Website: macys
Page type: billing-address
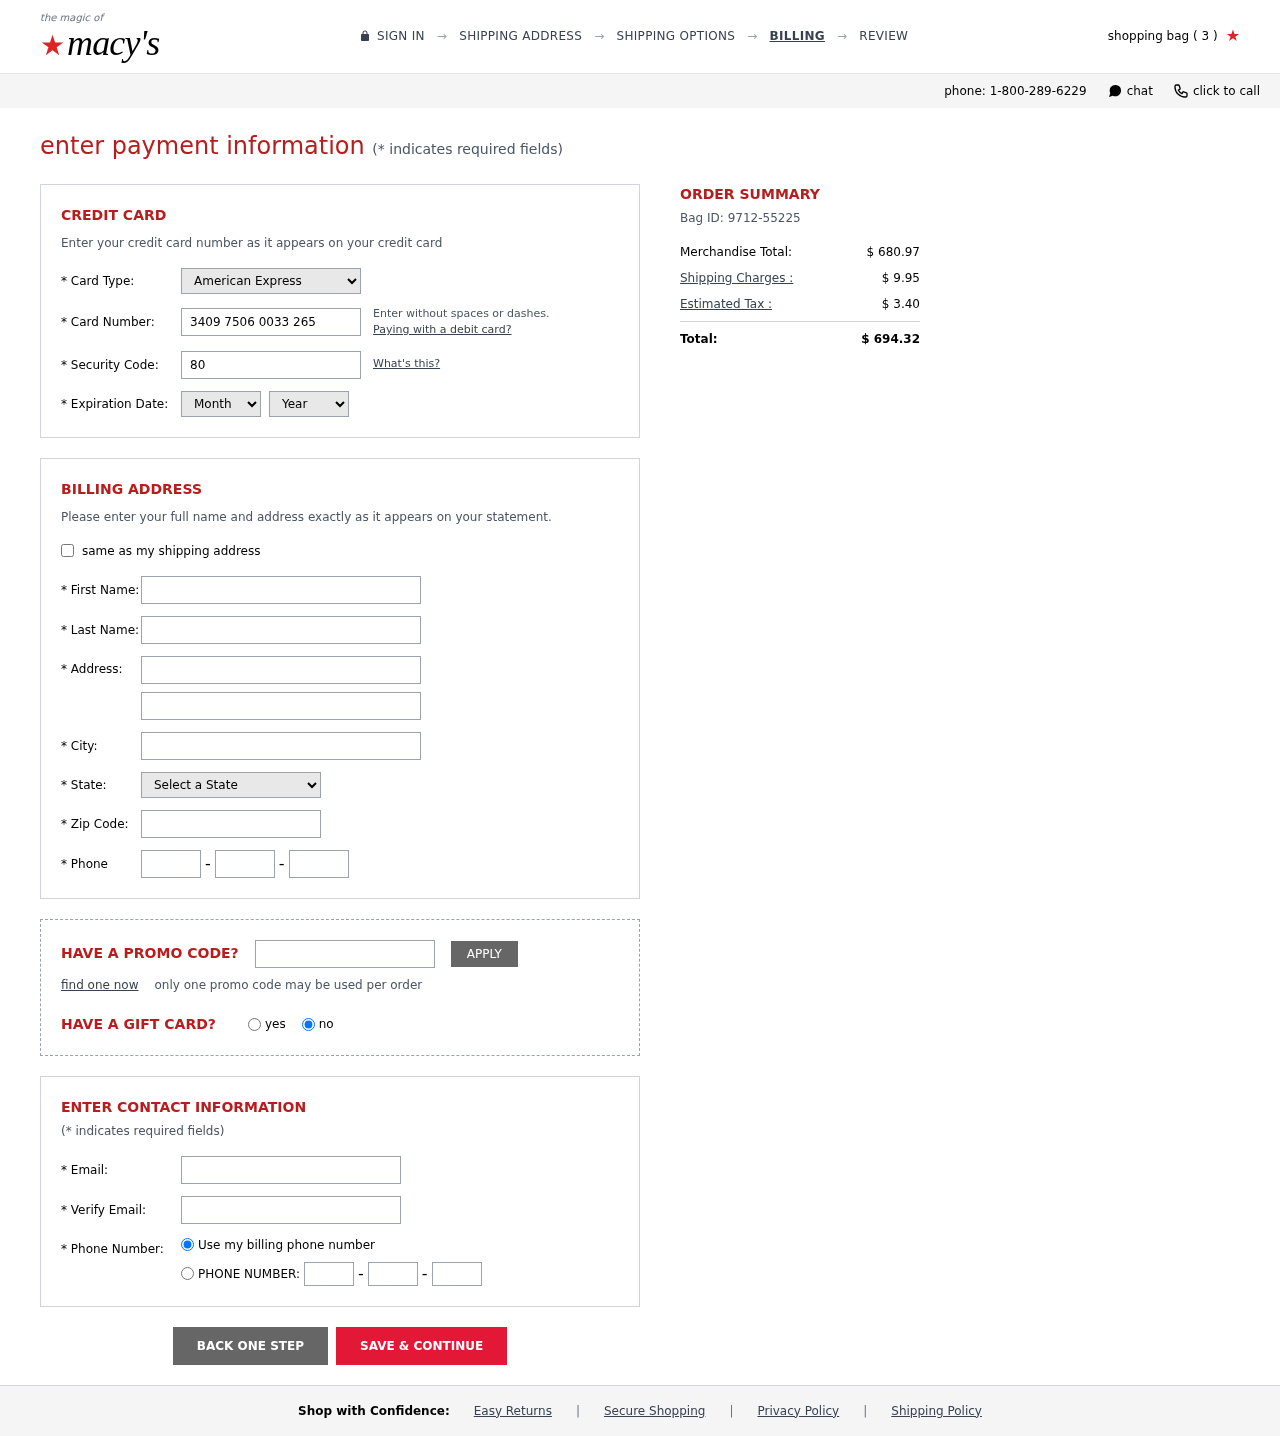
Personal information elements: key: PII_CARD_CVV
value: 8054
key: PII_CARD_EXPIRY_MONTH
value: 11
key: PII_CARD_EXPIRY_YEAR
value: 28
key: PII_CARD_NUMBER
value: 3409 7506 0033 265
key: PII_CARD_TYPE
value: American Express
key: PII_CITY
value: South Deborahberg
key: PII_EMAIL
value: rebecca.richardson@gmail.com
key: PII_FIRSTNAME
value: Rebecca
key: PII_LASTNAME
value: Richardson
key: PII_PHONE_AREA
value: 537
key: PII_PHONE_PREFIX
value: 782
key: PII_PHONE_SUFFIX
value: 3363
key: PII_POSTCODE
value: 81291
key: PII_STATE_ABBR
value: AR
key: PII_STREET
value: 714 Frazier Mall
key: PII_STREET2
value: Suite 345
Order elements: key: ORDER_NUM_ITEMS
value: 3
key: ORDER_ID
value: Bag ID: 9712-55225
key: ORDER_SUBTOTAL
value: $ 680.97
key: ORDER_SHIPPING_COST
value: $ 9.95
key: ORDER_TAX
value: $ 3.40
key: ORDER_TOTAL
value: $ 694.32